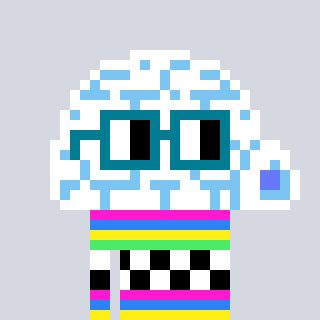
a pixel art character with square dark green glasses, a igloo-shaped head and a green-colored body on a cool background